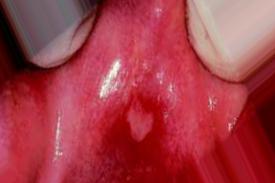
Condition: Mouth Ulcer